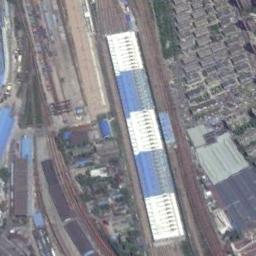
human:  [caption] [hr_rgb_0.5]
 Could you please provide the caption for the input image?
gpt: The railway station is next to some buildings and trees .